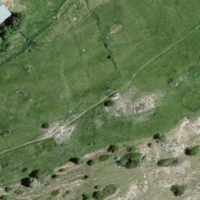
EUNIS habitat code: 24
Species observed at this site:
Dactylorhiza sambucina